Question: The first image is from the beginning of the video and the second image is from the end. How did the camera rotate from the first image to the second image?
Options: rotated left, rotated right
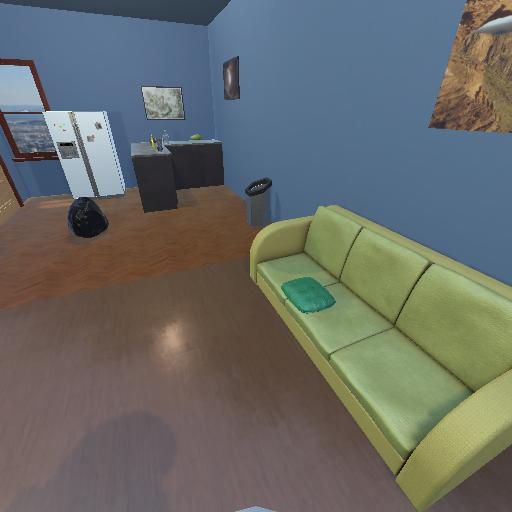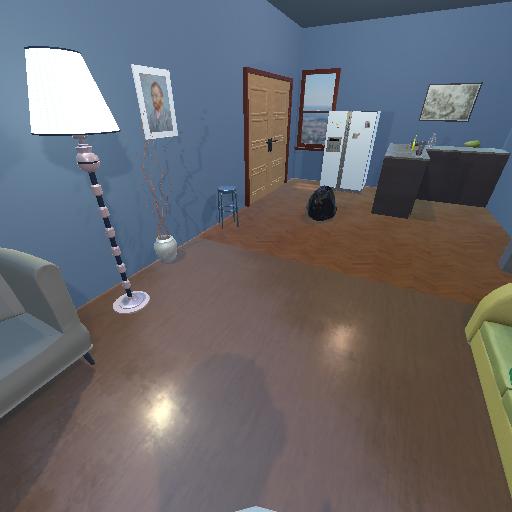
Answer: rotated left